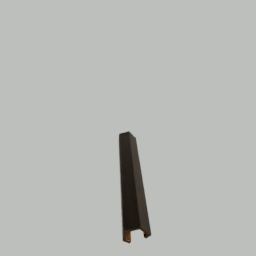
Label: lighting